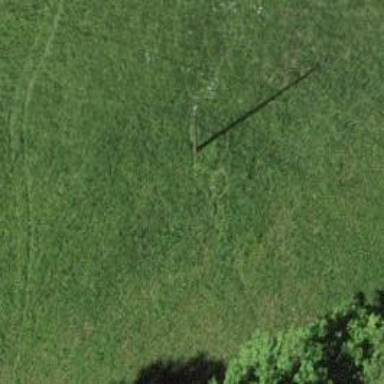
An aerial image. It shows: Utility pole as the man-made structure.